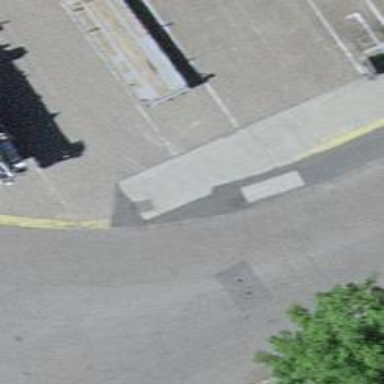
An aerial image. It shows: Kerb barrier.